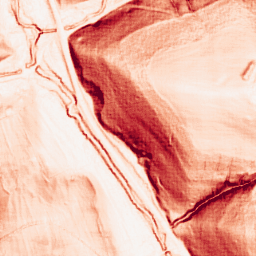
Category: morphological
Decomposition family: morphological_gradient
Decomposition parameters: size: 3
shape: square
Upsampling method: sinc_blackman
Upsampling parameters: scale: 8
kernel_size: 16
Upsampling scale: 8